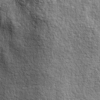
Label: not_dusty